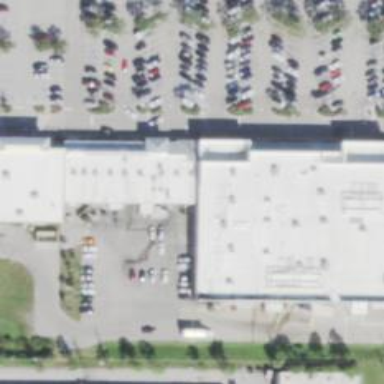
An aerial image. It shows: Fitness centre on leisure land.